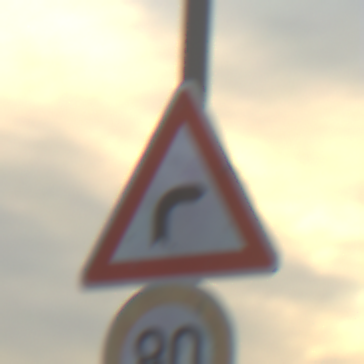
Verkehrszeichen: KurveRechts
Zusatzzeichen unten: Geschwindigkeit80
Umgebung: Outdoor, Nature
Tageszeit: SunriseSunset
Wetter: PartlyCloudy
Licht: Natural
Jahreszeit: NotSpecified
Kontrast: LowContrast